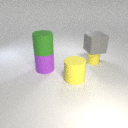
large purple rubber cylinder to the left of small yellow rubber cylinder